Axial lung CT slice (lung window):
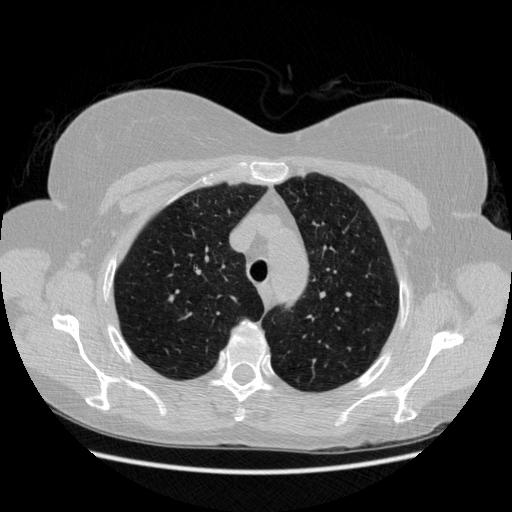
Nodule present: no